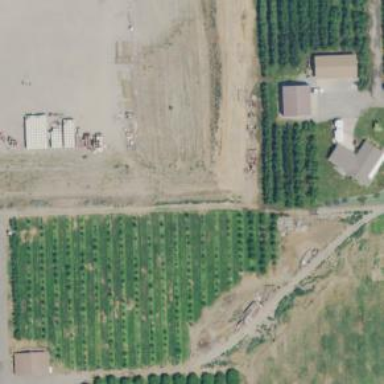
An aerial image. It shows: Orchard.